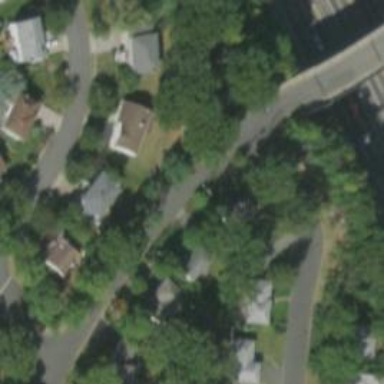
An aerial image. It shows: Tertiary road with sidewalk on the left.